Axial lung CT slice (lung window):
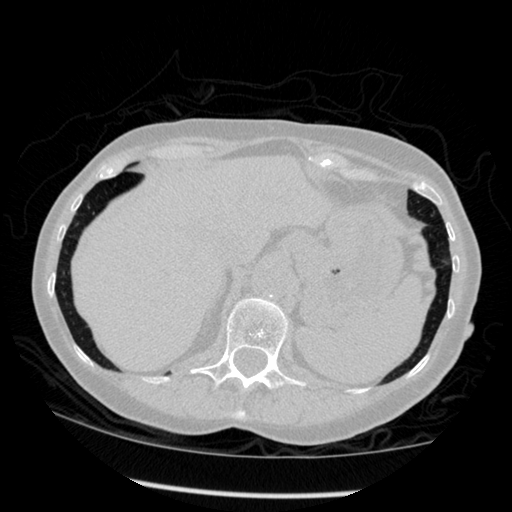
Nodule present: no